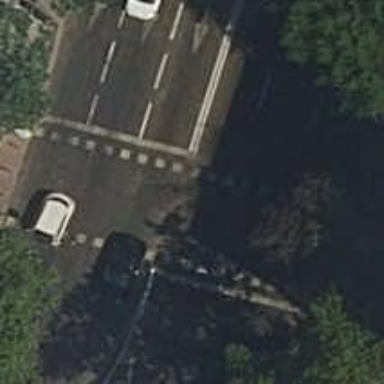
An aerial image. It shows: Road with traffic signals.